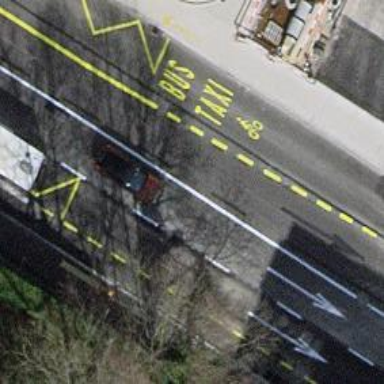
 there is bus lane shared with cyclists."